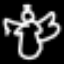
Label: angel